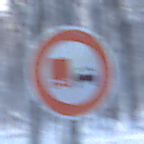
Verkehrszeichen: UeberholverbotKraftfahrzeuge
Umgebung: Outdoor, Nature
Tageszeit: MorningAfternoon
Wetter: Clear
Licht: Natural
Jahreszeit: Winter
Kontrast: LowContrast